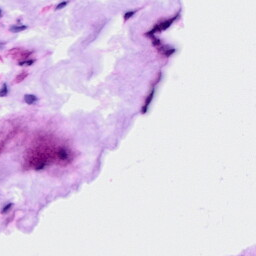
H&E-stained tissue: Ovarian